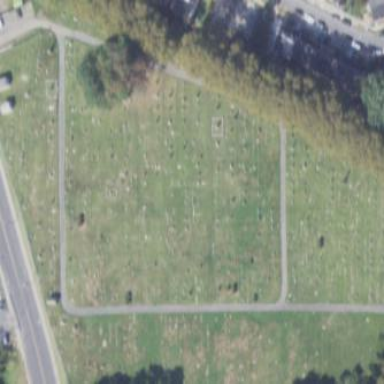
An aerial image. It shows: Graveyard used as cemetery.